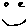
Label: smiley face